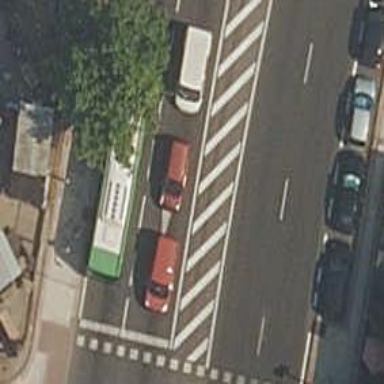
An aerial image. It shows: Public transport stop position.